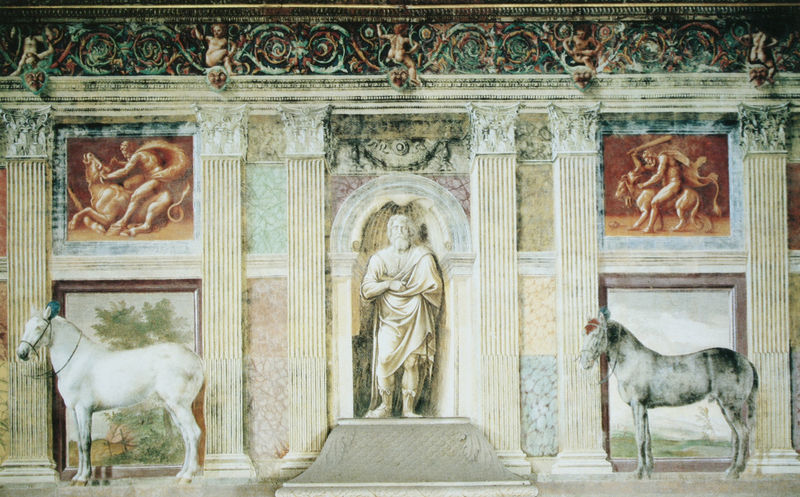
Titel: Fresko in der Sala dei Cavalli (Saal der Pferde)
Künstler: Rinaldo Mantovano
Standort: Mantua
Institution: Palazzo Te
Schlagwörter: baum, gemälde, gott, kampf, mann, umhang, weiß, bäume, grün, menschen, marmor, profil, säulen, zeichnung, gebäude, rot, tier, tiere, muster, ornament, bart, wand, architektur, falten, sockel, stehen, figur, gewand, innen, pferd, pferde, engel, putto, ranken, skulptur, statue, zügel, bilder, bogen, zwei, kuh, rind, pilaster, saal, querformat, verzierung, stuck, faltenwurf, plastik, podest, tor, nische, palast, denkmal, jagd, schimmel, trense, kapitelle, rom, kapitell, fries, römer, villa, schloß, antik, götter, toga, fresken, löwe, heilige, hörner, putten, korinthisch, reliefs, ochse, stier, tunika, keule, putti, szenen, kapitel, akanthus, nischen, kaneluren, illusionsmalerei, nischenfigur, eroten, samson, skkulptur, z, skulprut